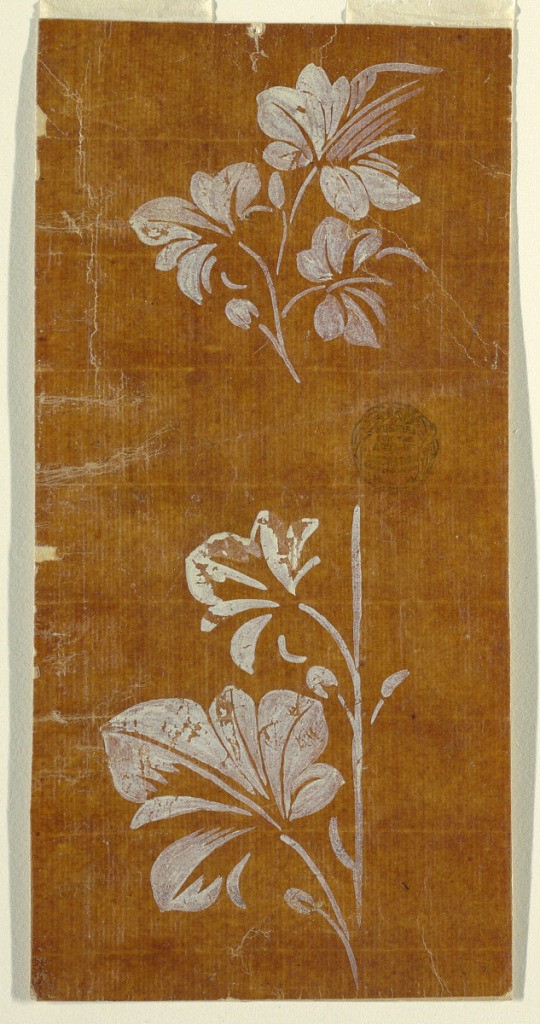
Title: Floral field and border
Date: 1780–1815
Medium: White on glazed paper
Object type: Drawing
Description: Vertical rectangle. Top: A bough with three leaves and seeds. Bottom: an upright bough rising between two others; the left half of the motif is shown.